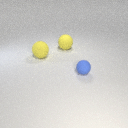
large yellow rubber sphere to the left of large yellow rubber sphere